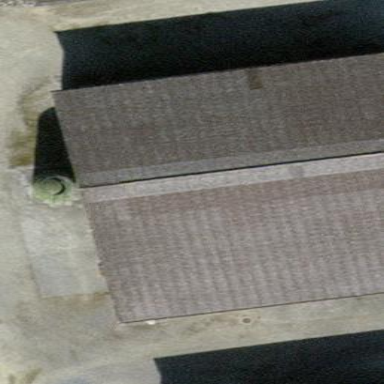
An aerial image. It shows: Gabled roof on farm auxiliary building.